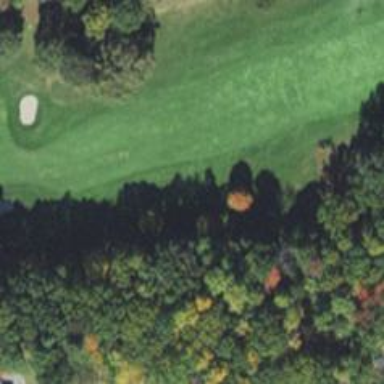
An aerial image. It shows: Golf hole.